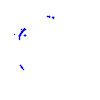
Particle: proton